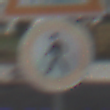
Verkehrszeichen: VerbotFussgaenger
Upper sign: Arbeitsstelle
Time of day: MorningAfternoon
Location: Outdoor (RoadRail)
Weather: PartlyCloudy
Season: NotSpecified
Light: Natural